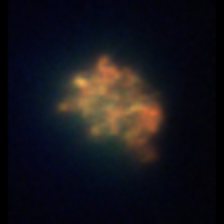
Taxon: Unknown_detritus
Group: Unknown